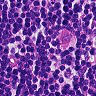
Metastatic tissue present: no